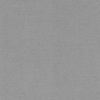
Label: dusty